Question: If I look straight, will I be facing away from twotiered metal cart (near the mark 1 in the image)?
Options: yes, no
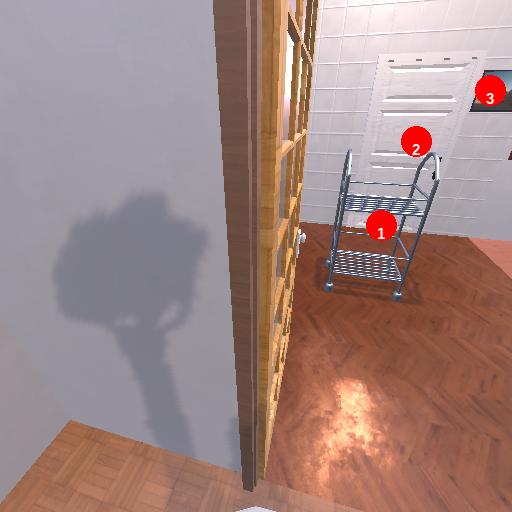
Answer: yes